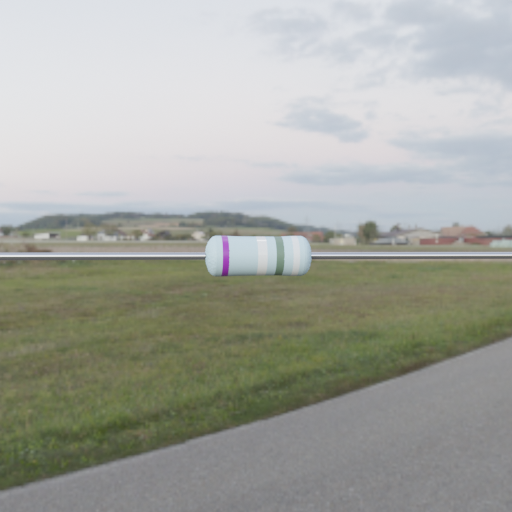
Resistor colour bands (in order): violet, white, gray, white